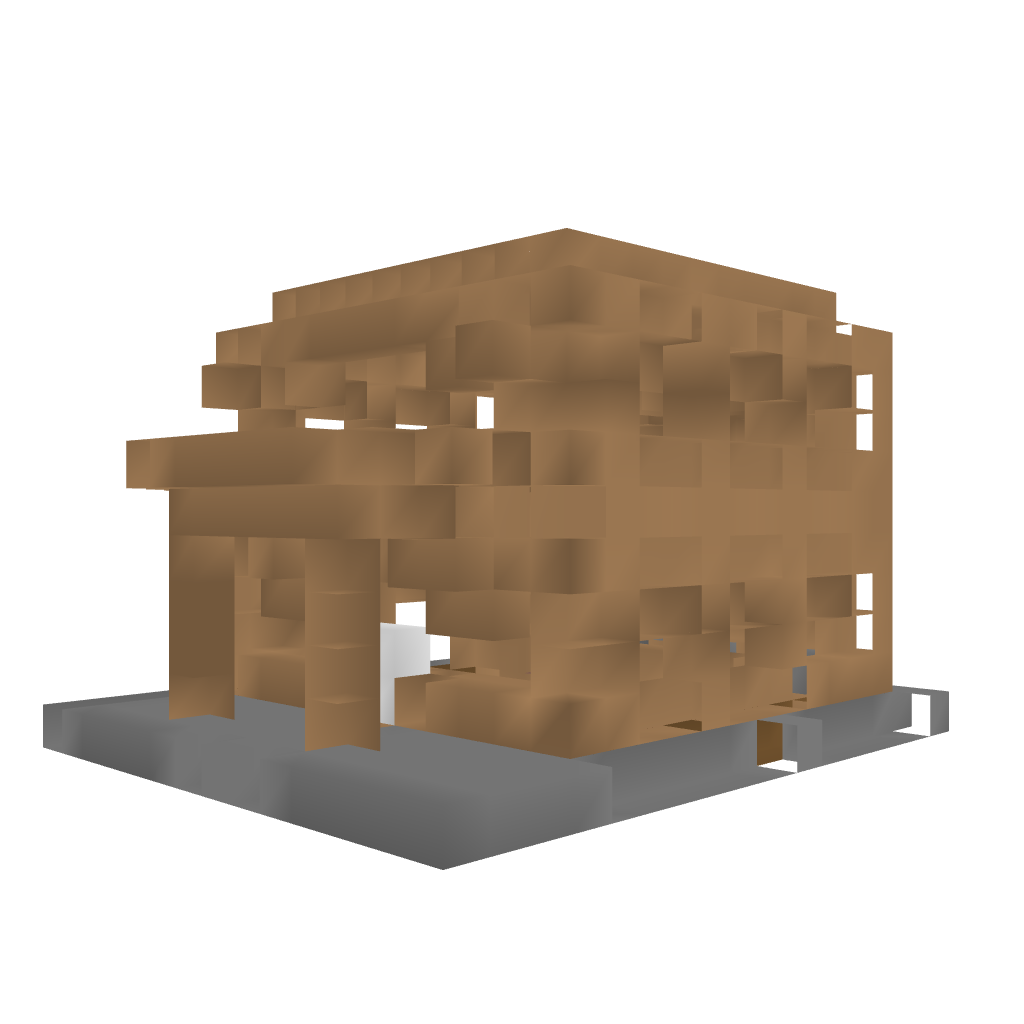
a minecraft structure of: The Hensley Home bad low quality